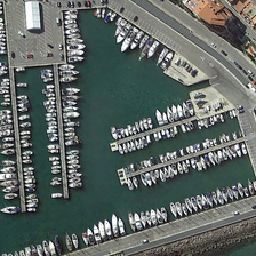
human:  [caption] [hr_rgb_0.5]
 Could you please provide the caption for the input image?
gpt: There is a wide road near the port.

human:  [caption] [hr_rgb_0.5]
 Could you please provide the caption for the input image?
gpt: There are many white boats in the harbor.

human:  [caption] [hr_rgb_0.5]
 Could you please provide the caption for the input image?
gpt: There is a wide road next to the port.

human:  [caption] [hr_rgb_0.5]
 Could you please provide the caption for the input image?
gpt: There are many white ships in the harbor.

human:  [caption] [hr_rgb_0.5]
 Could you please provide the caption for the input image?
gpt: There's a big road near the harbor.